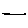
Label: line